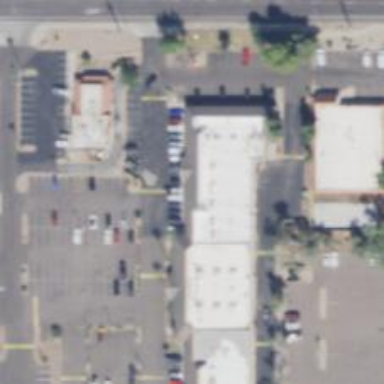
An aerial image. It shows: Clinic.